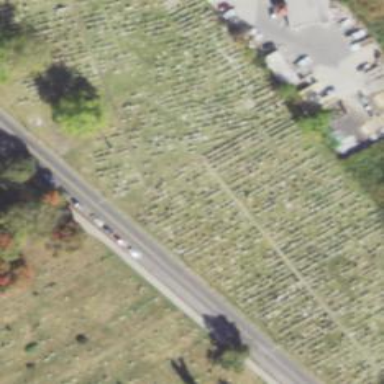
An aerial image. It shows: Cemetery.